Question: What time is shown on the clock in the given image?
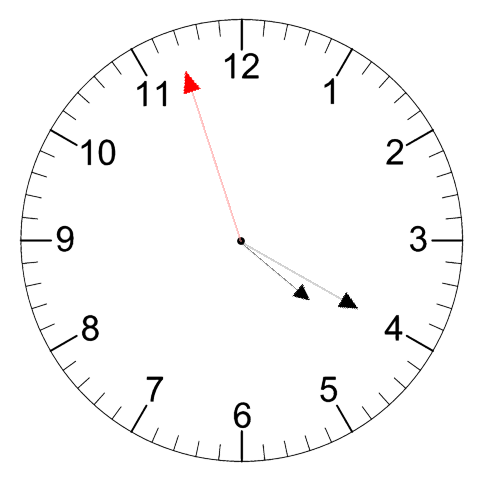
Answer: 04:19:57